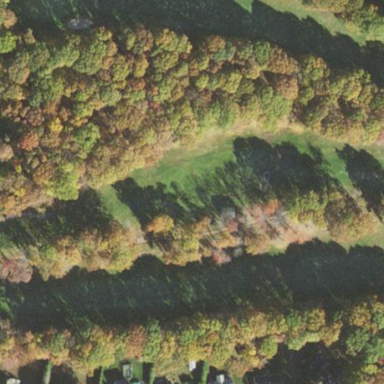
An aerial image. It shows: Grassy area designated as golf fairway.